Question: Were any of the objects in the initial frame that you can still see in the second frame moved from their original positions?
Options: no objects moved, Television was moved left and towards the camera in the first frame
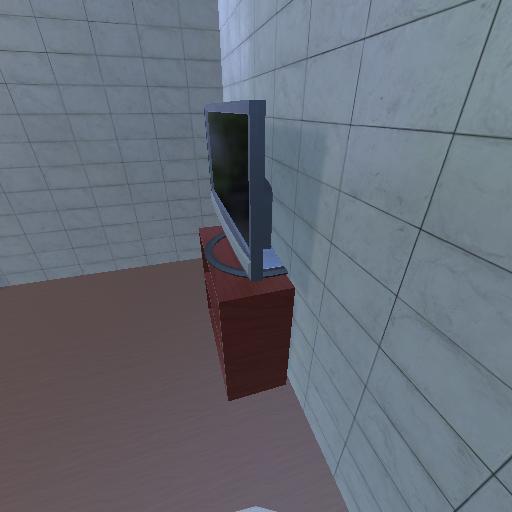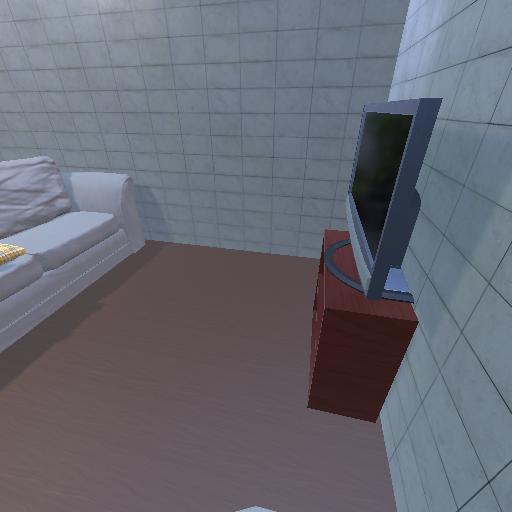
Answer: no objects moved